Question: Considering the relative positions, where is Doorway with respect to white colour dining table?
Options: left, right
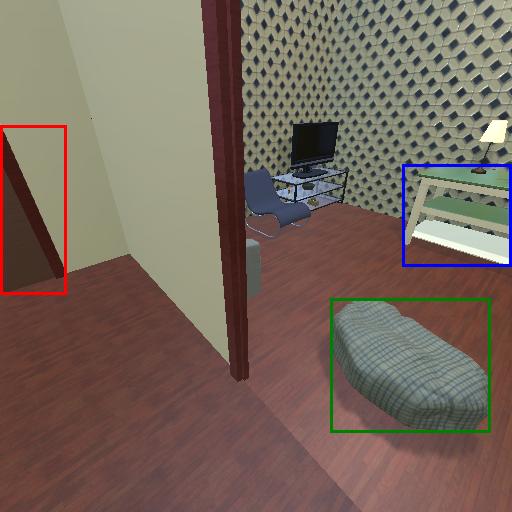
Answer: left